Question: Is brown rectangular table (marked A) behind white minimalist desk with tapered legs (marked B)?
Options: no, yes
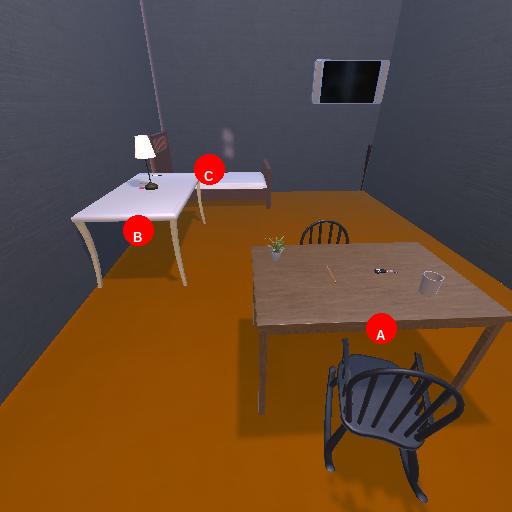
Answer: no